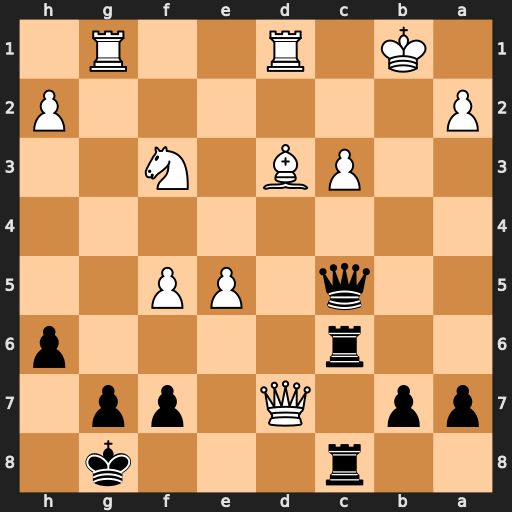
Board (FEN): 2r3k1/pp1Q1pp1/2r4p/2q1PP2/8/2PB1N2/P6P/1K1R2R1
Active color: b
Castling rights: -
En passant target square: -
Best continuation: Rb6+ Bb5 Rxb5+ Qxb5 Qxb5+